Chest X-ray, PA view. Patient: 24 years old, sex F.
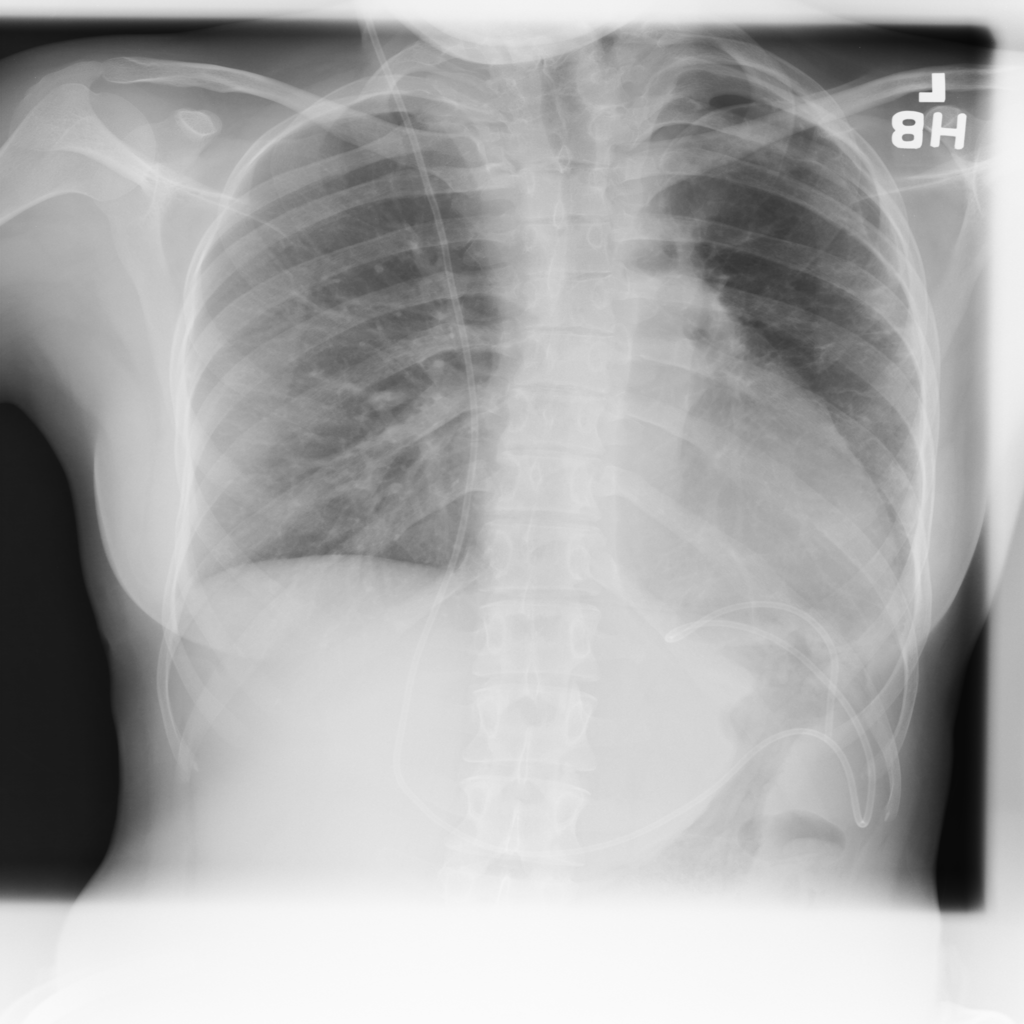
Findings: Infiltration, Pneumothorax